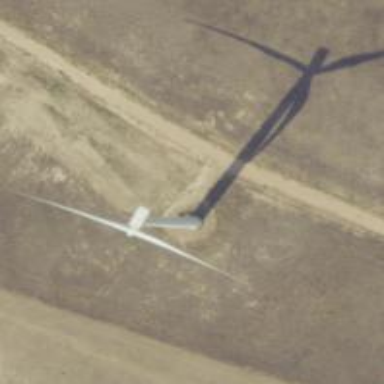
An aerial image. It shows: Wind generator with horizontal axis. The generator is wind turbine.